Question: I am making a network application where users can change channels and I want it to look similar to ventrilo channels (as seen below).

Does anyone knows which Swing classes I should be looking at in order to produce this layout?
Thanks
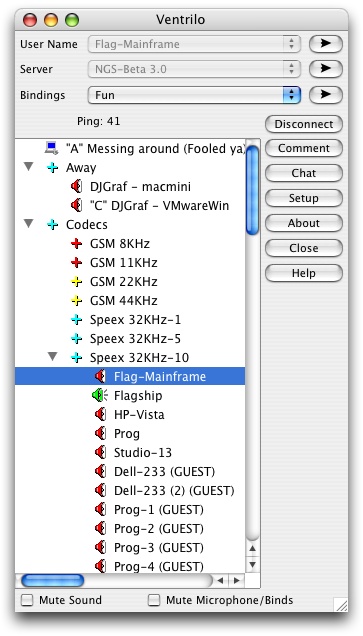
Answer: 'jTree' is something you should look into! 'javax.swing.JTree'